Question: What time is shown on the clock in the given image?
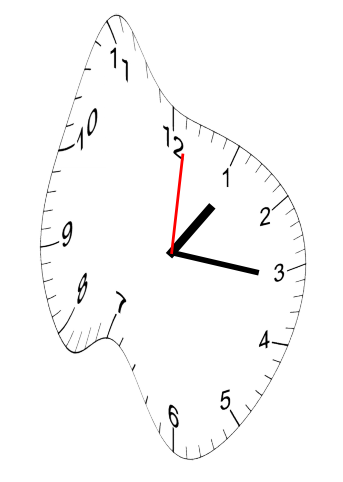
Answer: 01:16:01